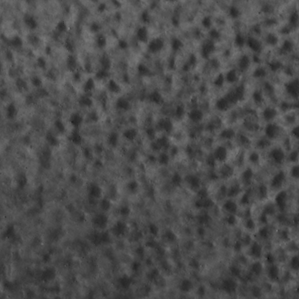
Label: non_frost